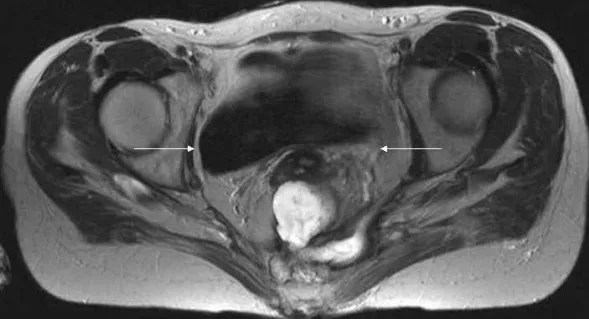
A T2-weighted axial MR image of the pelvis showing an irregular presacral fluid collection (arrows) extending from the cervix to the coccyx and to the sciatic foramen on the left side.
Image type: radiology (mri)